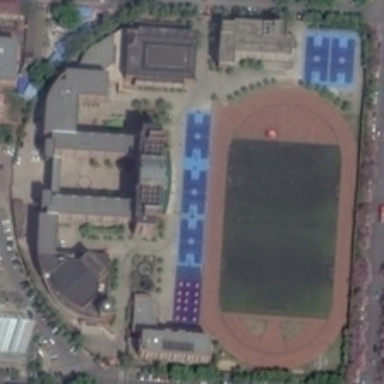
Some buildings and green trees are near a playground with five basketball fields in a school .